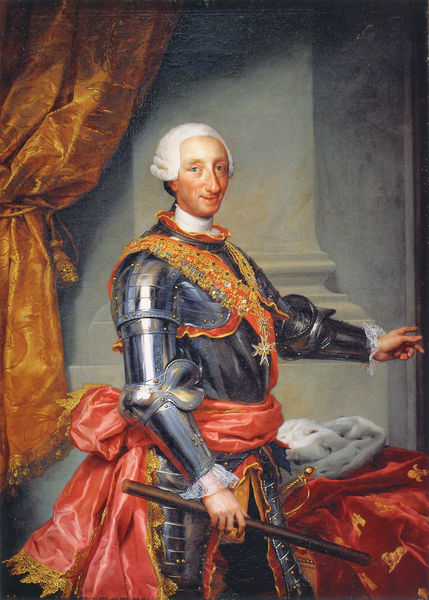
Titel: Karl III. König von Spanien
Künstler: Anton Raphael Mengs
Institution: Madrid, Museo del Prado
Schlagwörter: blau, gemälde, hand, mann, umhang, weiß, gelb, grau, nase, raum, säule, rot, tuch, wand, hermelin, kragen, pelz, hände, portrait, porträt, vorhang, gold, mantel, schnur, borte, locken, stock, perücke, schärpe, stab, kette, pilaster, könig, metall, quaste, eisen, kreuz, säbel, uniform, soldat, degen, orden, stehkragen, herrscher, rüstung, rasiert, troddel, fingerzeig, feldherr, bommel, medaille, monarch, postament, lilien, marschallstab, zepter, perrücke, oden, ordenskette, handhaltung, feldherrenstab, öl auf leinwand, geldb, adlerorden